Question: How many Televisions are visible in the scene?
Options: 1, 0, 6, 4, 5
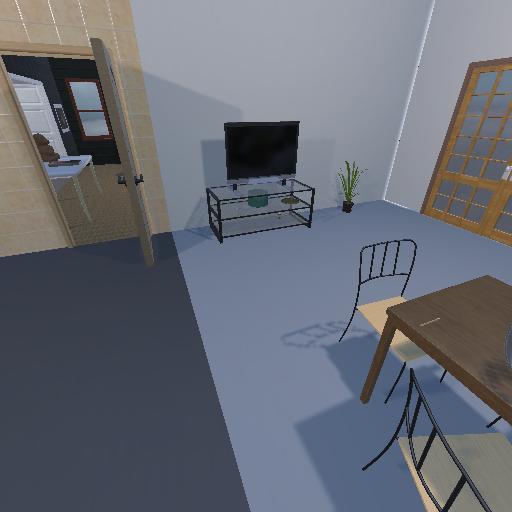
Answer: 1